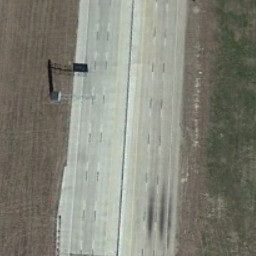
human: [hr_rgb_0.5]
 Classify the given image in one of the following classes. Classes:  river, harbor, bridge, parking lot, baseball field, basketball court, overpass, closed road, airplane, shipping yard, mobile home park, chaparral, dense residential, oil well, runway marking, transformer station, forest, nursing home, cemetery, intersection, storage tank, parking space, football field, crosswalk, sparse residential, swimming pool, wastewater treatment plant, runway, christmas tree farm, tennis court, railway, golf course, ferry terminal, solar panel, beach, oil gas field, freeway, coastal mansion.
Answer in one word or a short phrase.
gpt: freeway